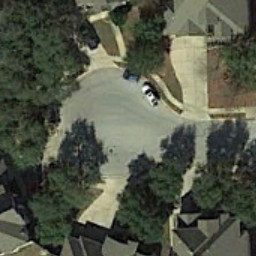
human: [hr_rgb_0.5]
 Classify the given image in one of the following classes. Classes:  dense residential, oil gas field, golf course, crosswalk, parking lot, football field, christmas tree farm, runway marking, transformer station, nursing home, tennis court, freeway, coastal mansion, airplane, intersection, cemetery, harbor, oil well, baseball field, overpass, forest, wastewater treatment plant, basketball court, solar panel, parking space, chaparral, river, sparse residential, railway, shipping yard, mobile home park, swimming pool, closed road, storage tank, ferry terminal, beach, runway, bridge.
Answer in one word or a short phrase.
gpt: closed road